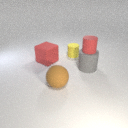
large brown rubber sphere in front of small yellow rubber cylinder